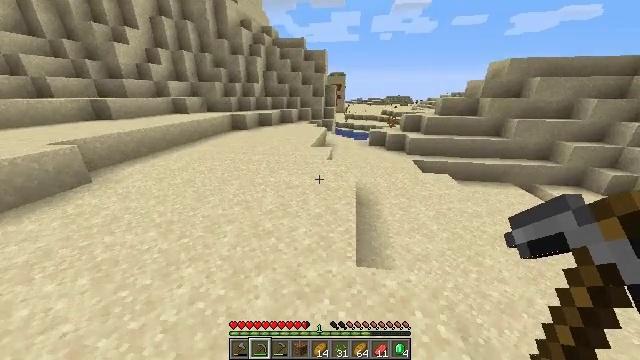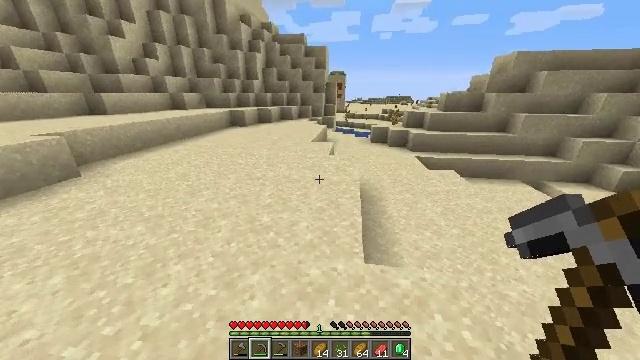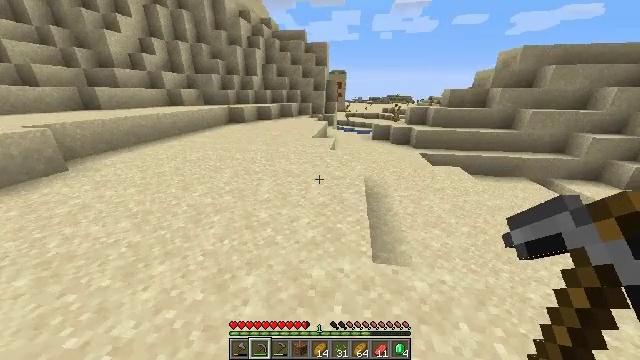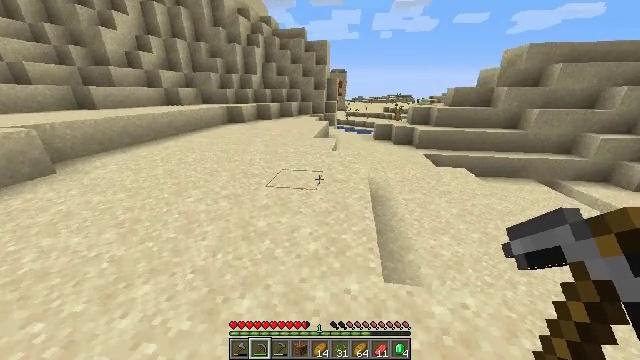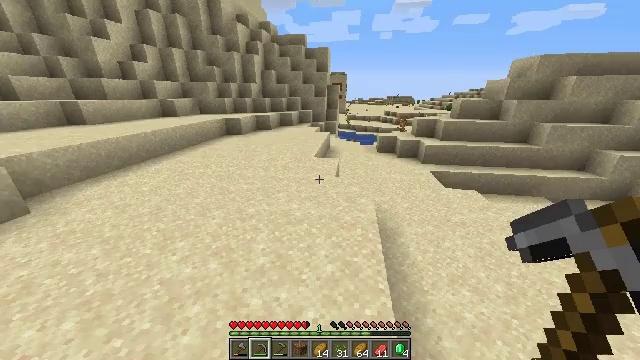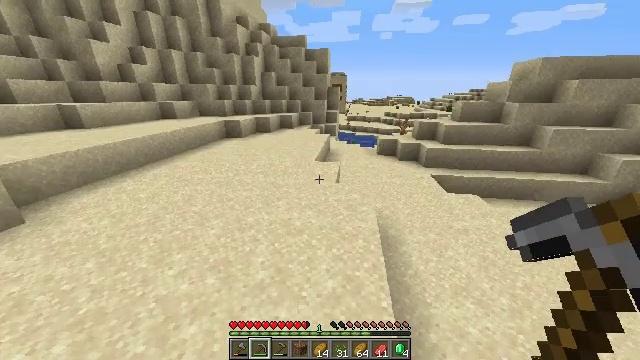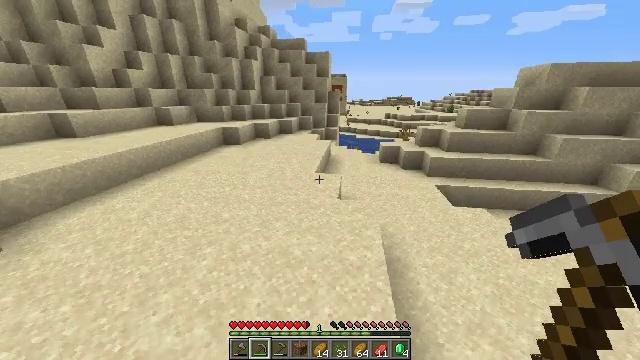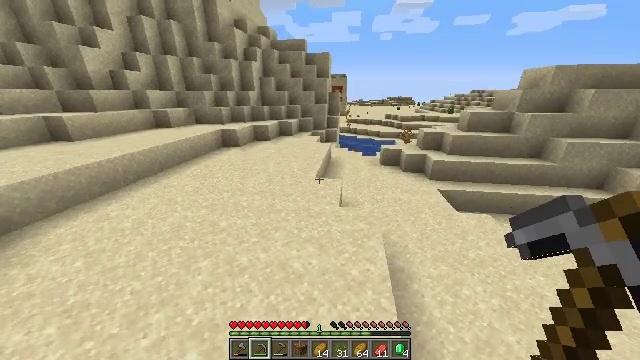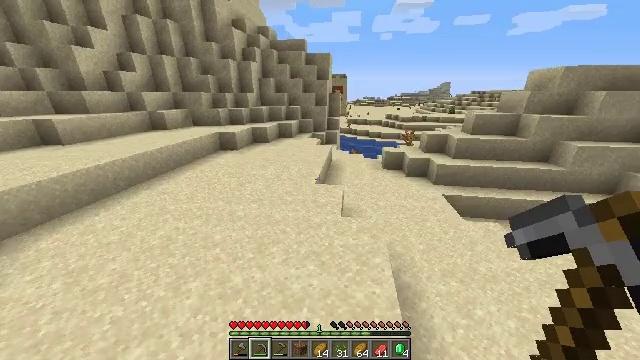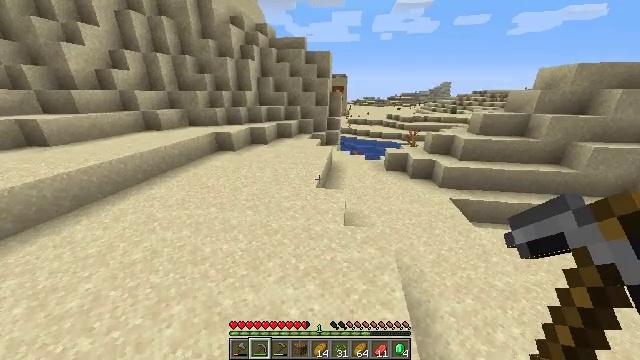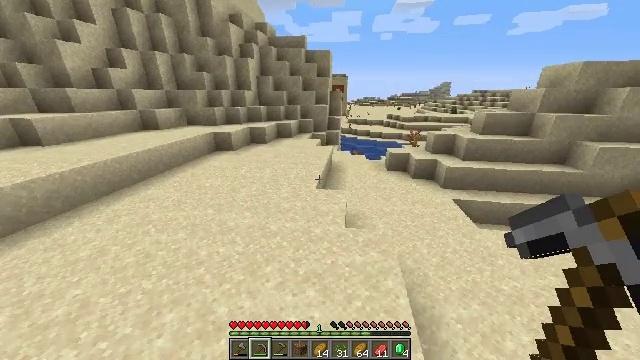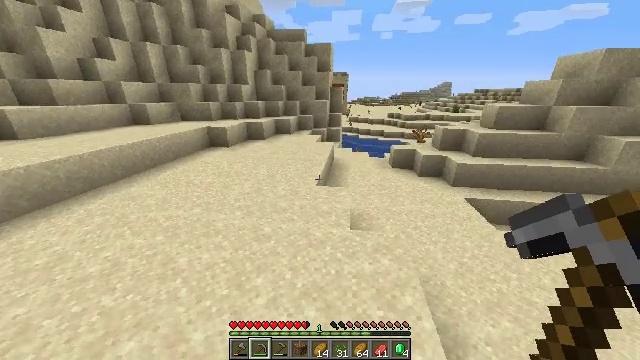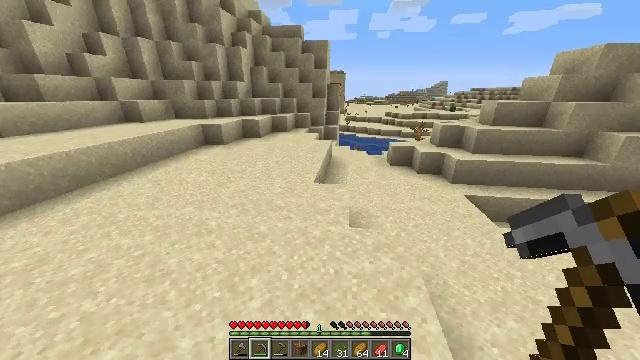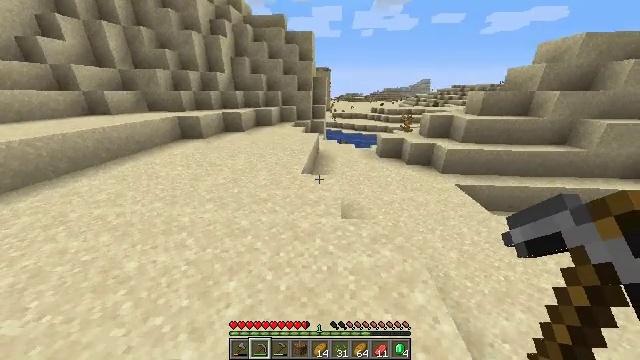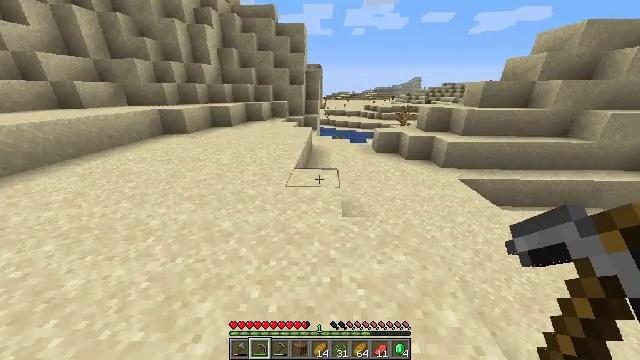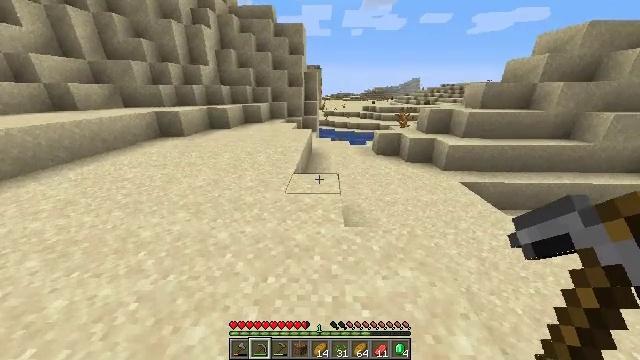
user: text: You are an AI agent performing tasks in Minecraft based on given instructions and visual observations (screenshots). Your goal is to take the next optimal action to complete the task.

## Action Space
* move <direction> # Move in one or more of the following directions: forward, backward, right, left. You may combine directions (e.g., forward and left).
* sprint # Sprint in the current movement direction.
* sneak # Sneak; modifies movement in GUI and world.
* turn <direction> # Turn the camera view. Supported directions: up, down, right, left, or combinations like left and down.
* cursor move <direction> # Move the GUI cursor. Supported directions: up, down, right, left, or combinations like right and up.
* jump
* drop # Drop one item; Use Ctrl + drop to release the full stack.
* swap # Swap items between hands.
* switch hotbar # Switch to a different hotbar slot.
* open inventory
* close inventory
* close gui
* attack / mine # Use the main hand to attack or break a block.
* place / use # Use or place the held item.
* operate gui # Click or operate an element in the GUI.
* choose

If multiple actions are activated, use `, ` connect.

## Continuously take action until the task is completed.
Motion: motion action
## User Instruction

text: Break the orange terracotta for materials.
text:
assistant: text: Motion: move forward, sprint, jump
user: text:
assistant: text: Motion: move forward, sprint, jump
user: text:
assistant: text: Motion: move forward, sprint, jump
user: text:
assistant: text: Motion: move forward, sprint, jump
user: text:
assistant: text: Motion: move forward, sprint, jump
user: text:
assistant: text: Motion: move forward, sprint, jump
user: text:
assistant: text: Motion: move forward, sprint, jump
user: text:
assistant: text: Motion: move forward, sprint, jump
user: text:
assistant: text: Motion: move forward, sprint, jump
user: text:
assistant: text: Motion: move forward, sprint, jump
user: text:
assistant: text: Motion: move forward, sprint, jump
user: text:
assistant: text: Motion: move forward, sprint, jump
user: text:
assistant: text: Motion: move forward, sprint, turn right, jump
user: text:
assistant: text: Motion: move forward, sprint, turn right, jump
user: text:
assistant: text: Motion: move forward, sprint, jump
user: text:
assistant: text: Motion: move forward, sprint, jump
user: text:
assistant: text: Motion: move forward, sprint, jump
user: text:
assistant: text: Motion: move forward, sprint, jump
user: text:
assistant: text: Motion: move forward, sprint, jump
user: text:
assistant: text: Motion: move forward, sprint, jump
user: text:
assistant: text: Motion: move forward, sprint, jump
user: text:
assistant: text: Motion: move forward, sprint, jump
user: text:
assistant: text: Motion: move forward, sprint, jump
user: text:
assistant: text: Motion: move forward, sprint, jump
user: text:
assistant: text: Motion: move forward, sprint, jump
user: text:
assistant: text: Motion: move forward, sprint, jump
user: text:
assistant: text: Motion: move forward, sprint, jump
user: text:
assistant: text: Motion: move forward, sprint, jump
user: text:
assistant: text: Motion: move forward, sprint, jump
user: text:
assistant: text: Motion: move forward, sprint, jump